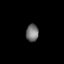
Tissue: lung
Cell type: Smooth muscle cells
Senescence score: 0.5563
Nuclear area (px): 210
Mean DAPI intensity: 116.667